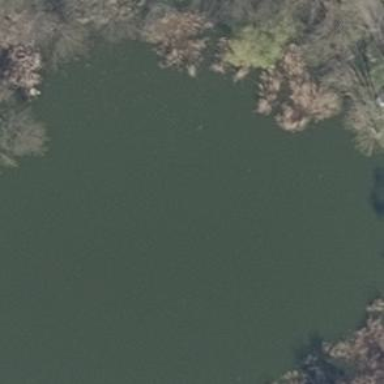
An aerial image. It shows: Pond with natural water.